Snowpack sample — Buffalo Mountain, Silverthorne, Colorado, USA (1/25/25, 10:11 AM MST)
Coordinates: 39.6222, -106.1139
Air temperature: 22 °F
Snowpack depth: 110 cm
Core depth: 30 cm
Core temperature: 42.8 °F
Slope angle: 12°, slope face: 102°
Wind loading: high
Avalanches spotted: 0
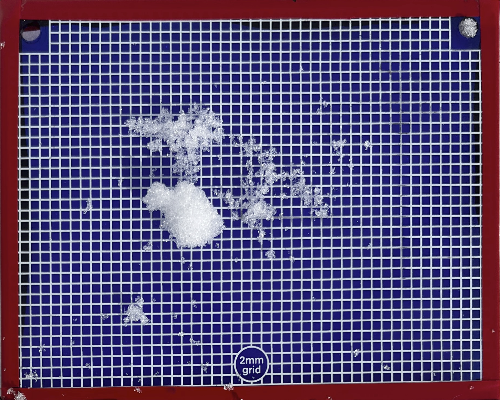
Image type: profile
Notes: No avalanches nearby, collected on the outskirts of a fire break 15 meters from the treeline, on way to Buffalo and Red Mountain